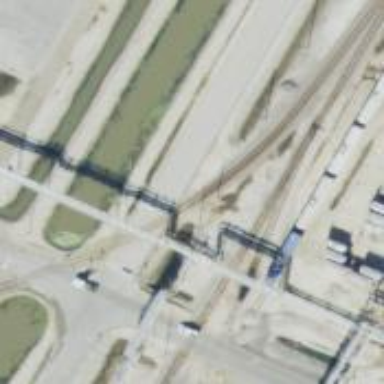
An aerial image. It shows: Railway level crossing.